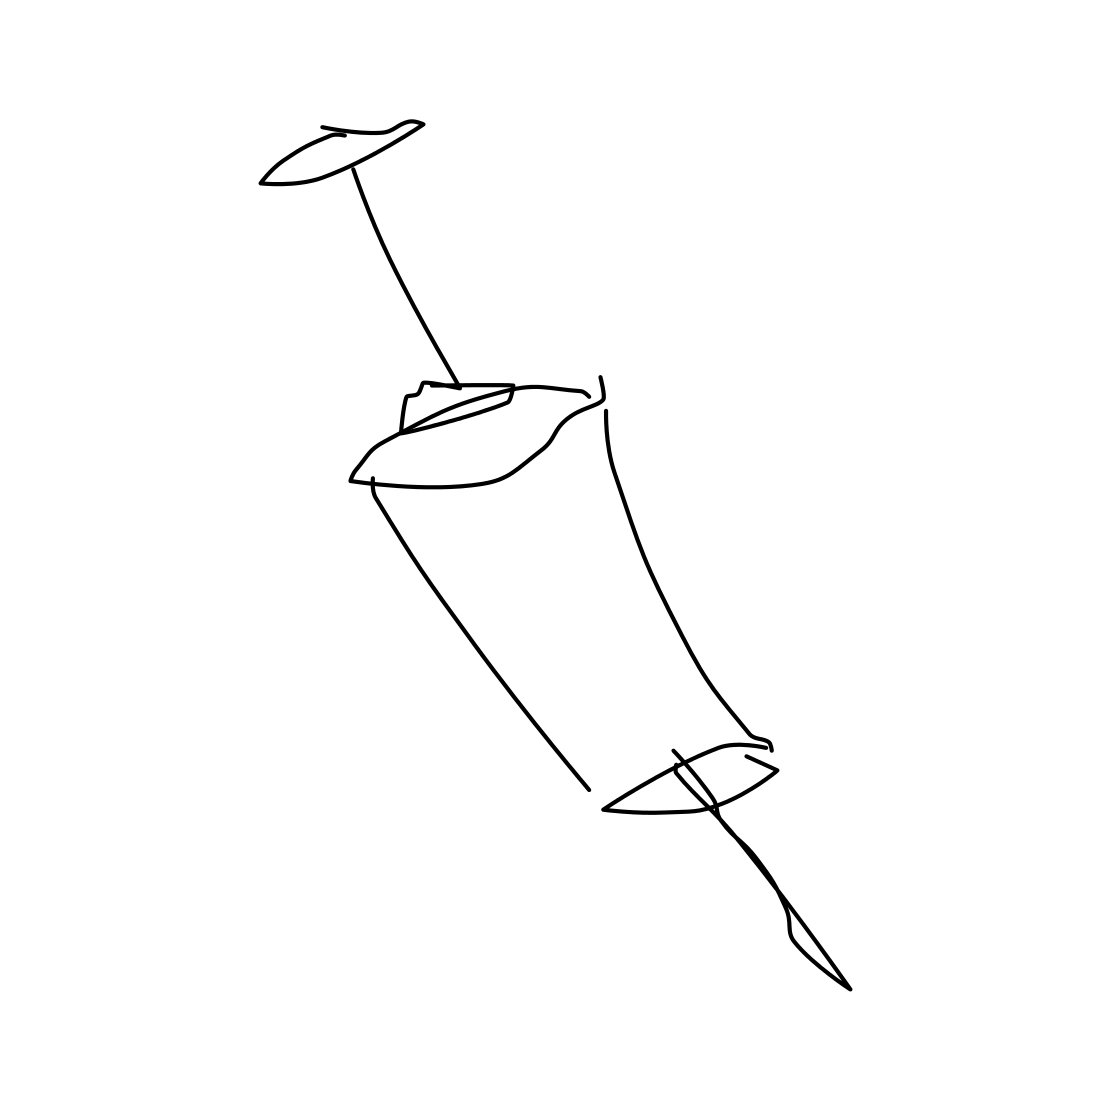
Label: syringe